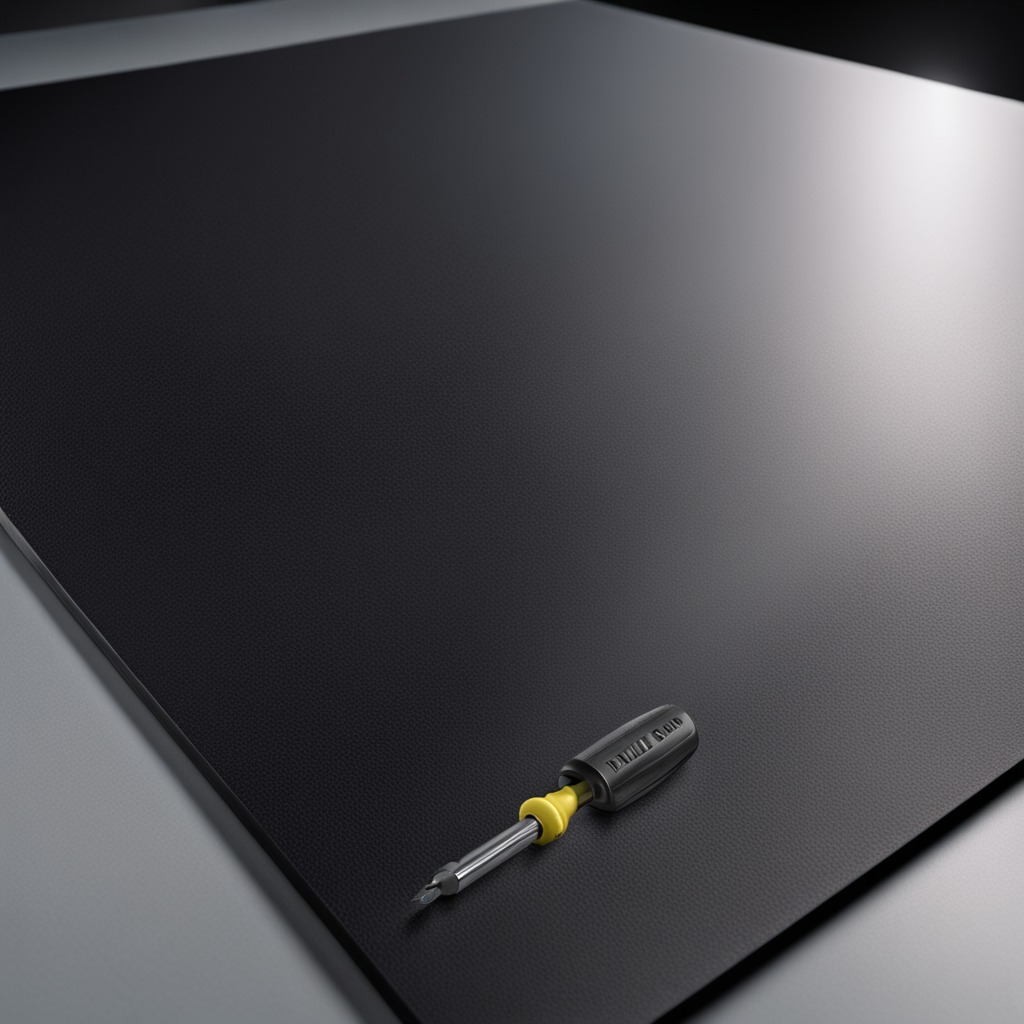
A screwdriver lies on the clean granite tabletop covered with a black rubber mat inside a workshop under bright overhead lighting crisp shadows high clarity worn but beneath the mat.